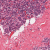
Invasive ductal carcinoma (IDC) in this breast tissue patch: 0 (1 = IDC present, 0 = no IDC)